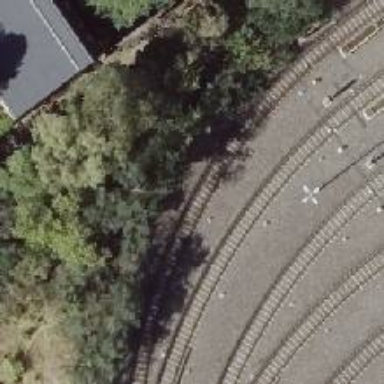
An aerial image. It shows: Yard area used for services next to electrified rail track with overhead electrification.